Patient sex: F
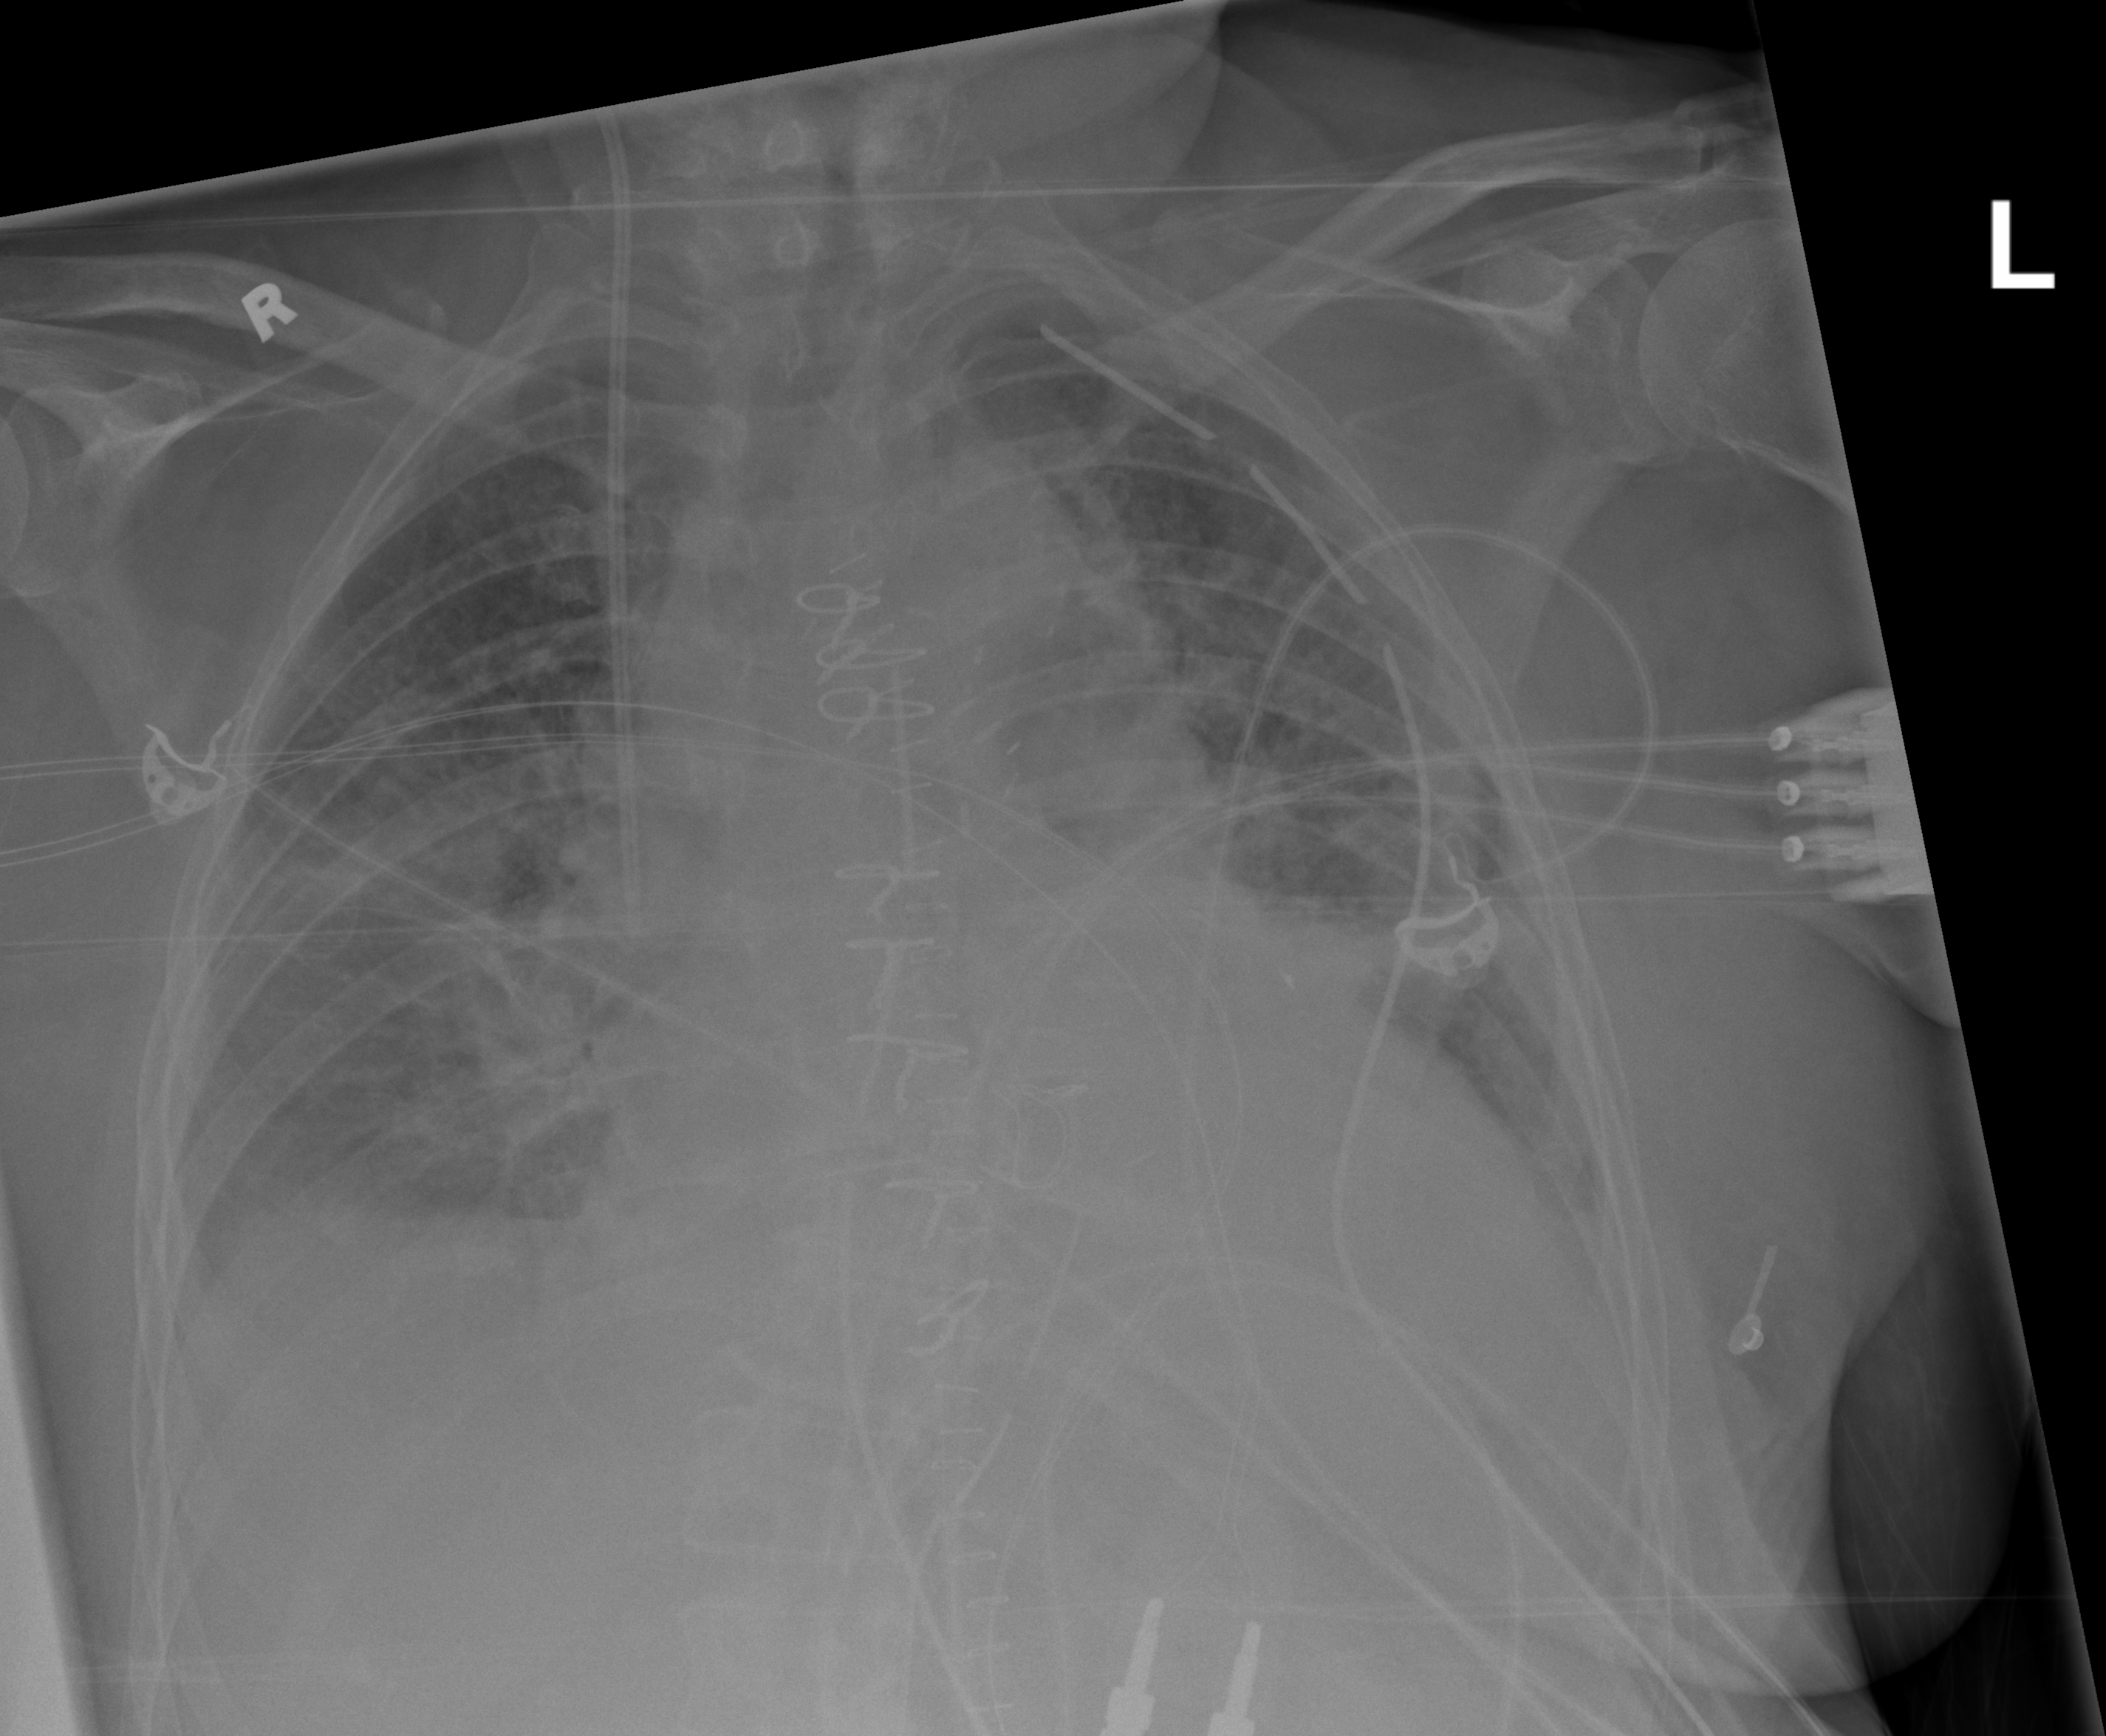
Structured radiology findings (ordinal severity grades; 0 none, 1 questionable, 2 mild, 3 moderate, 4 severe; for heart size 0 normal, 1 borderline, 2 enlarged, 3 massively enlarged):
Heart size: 2
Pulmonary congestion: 2
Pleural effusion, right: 2
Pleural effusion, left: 2
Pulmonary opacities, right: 1
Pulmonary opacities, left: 2
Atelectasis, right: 2
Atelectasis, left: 2